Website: apple
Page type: address-validator
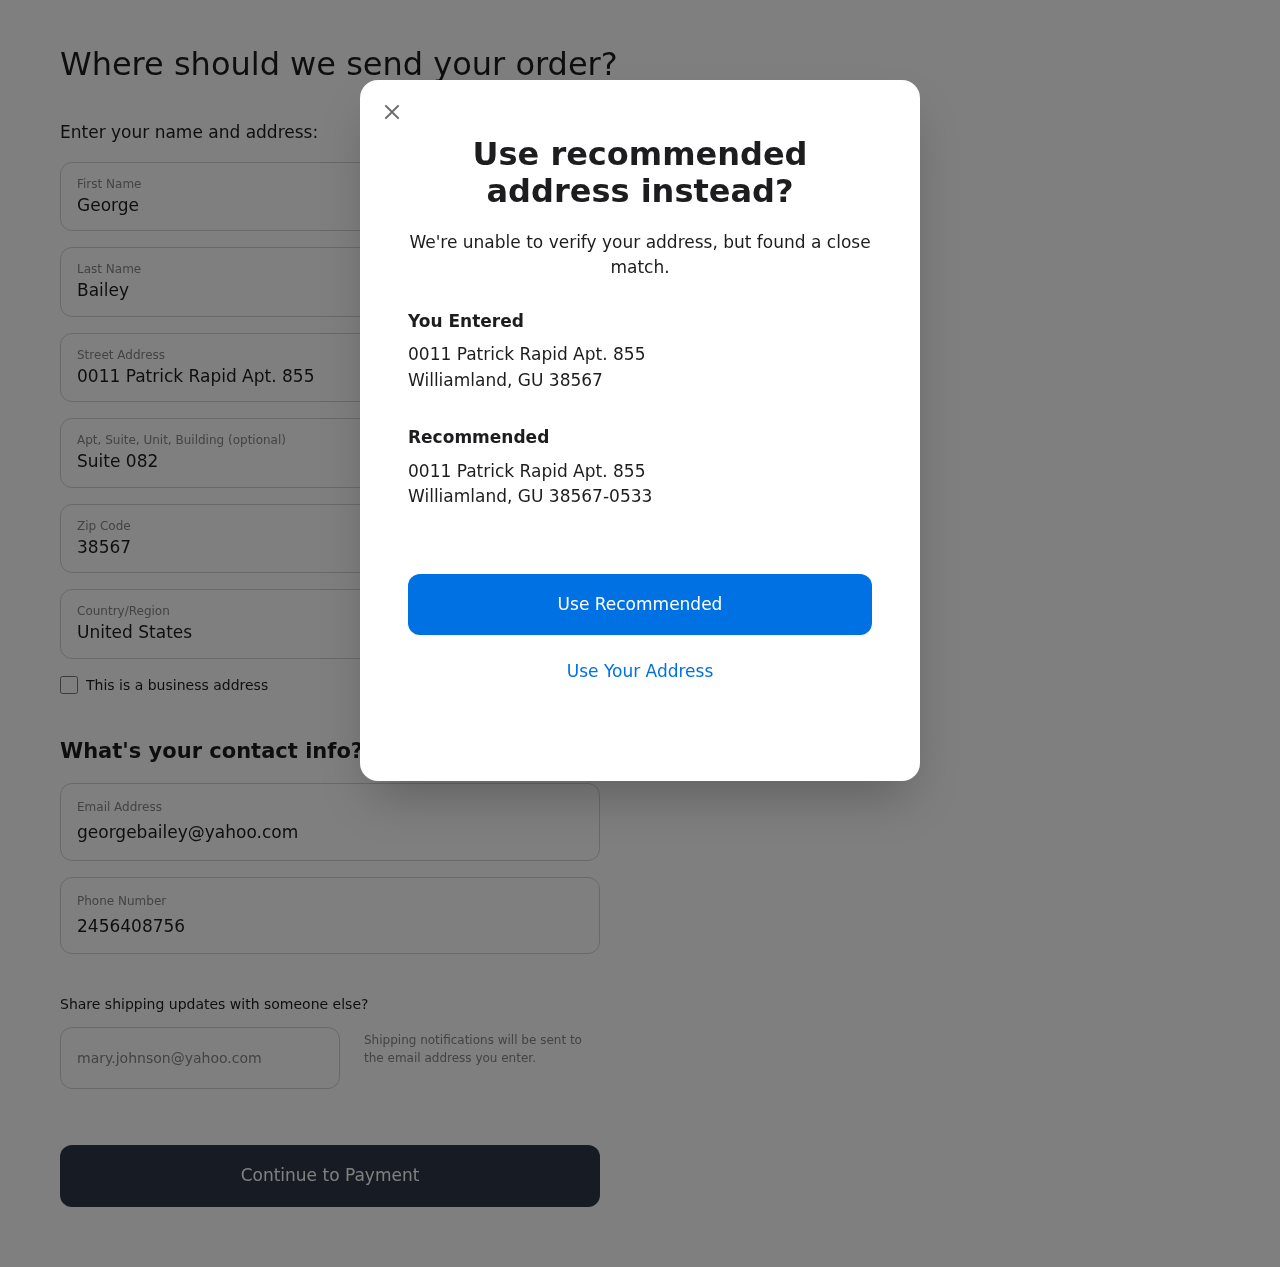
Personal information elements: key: PII_CITY
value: Williamland
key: PII_COUNTRY
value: United States
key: PII_EMAIL
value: georgebailey@yahoo.com
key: PII_FIRSTNAME
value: George
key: PII_GIFT_EMAIL
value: mary.johnson@yahoo.com
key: PII_LASTNAME
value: Bailey
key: PII_PHONE
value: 2456408756
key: PII_POSTCODE
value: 38567
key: PII_POSTCODE_FULL
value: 38567-0533
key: PII_STATE_ABBR
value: GU
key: PII_STREET
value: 0011 Patrick Rapid Apt. 855
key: PII_STREET2
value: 0011 Patrick Rapid Apt. 855
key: PII_STREET2
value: Suite 082
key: PII_CITY2
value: Williamland
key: PII_STATE_ABBR2
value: GU